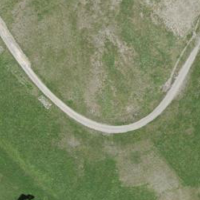
EUNIS habitat code: 56
Species observed at this site:
Tettigonia viridissima